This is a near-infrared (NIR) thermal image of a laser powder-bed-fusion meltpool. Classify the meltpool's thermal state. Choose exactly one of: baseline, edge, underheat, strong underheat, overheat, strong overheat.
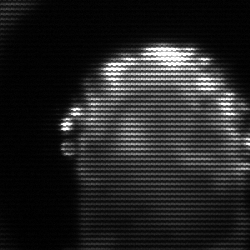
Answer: baseline